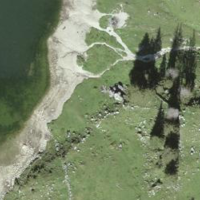
EUNIS habitat code: 23
Species observed at this site:
Vaccinium myrtillus
Bistorta vivipara
Caltha palustris